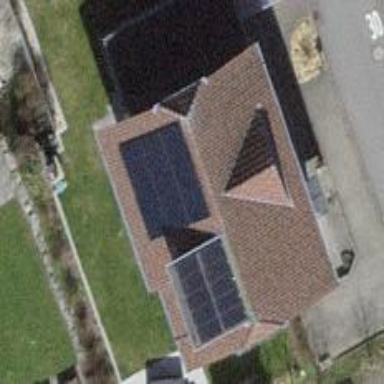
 consisting of solar photovoltaic panels."